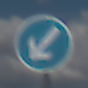
Verkehrszeichen: VorgeschriebeneVorbeifahrtLinks
Umgebung: Outdoor, Nature
Tageszeit: Midday
Wetter: PartlyCloudy
Licht: Natural
Jahreszeit: NotSpecified
Kontrast: HighContrast